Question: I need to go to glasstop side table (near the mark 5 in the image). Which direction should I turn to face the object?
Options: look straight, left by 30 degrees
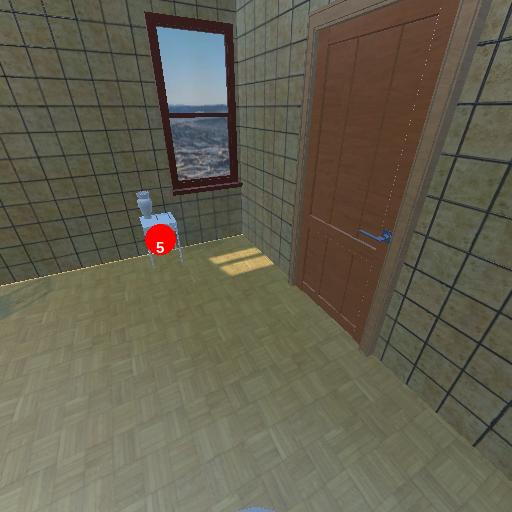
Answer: look straight